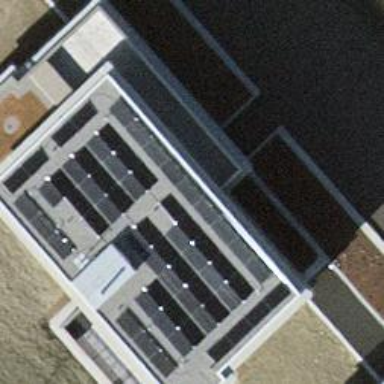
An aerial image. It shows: Solar power generator using photovoltaic method with solar photovoltaic panel types.